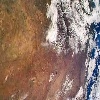
Label: land